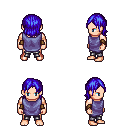
a pixel art fantasy rpg character, male body template, human, light skin, chain tabard jacket, metal pants, blue long bangs hairstyle, cloth bracers, four views (front, back, left, right), 2x2 character sprite sheet, small pixel art, hard edges, no anti-aliasing